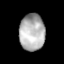
Tissue: lung
Cell type: Epithelial cells
Senescence score: 0.1834
Nuclear area (px): 907
Mean DAPI intensity: 178.074